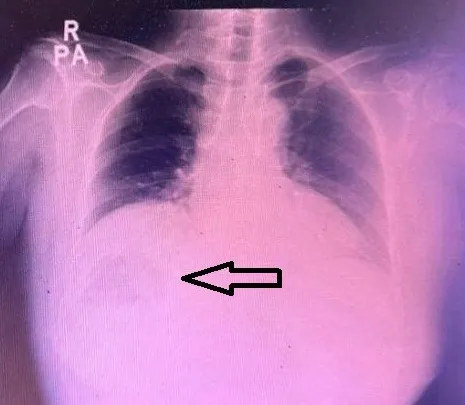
Chest x-ray with gas shadow (depicted by the black arrow) seen beneath the right hemidiaphragm.
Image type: radiology (x_ray)